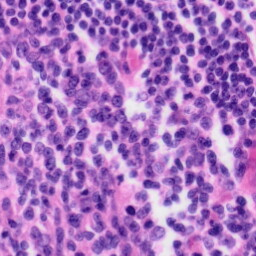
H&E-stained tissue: Tonsil